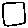
Label: square